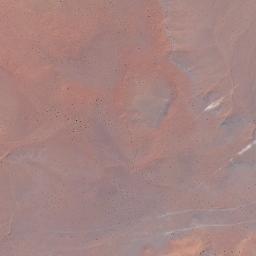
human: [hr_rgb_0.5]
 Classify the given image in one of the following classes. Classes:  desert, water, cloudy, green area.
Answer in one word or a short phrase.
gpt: desert